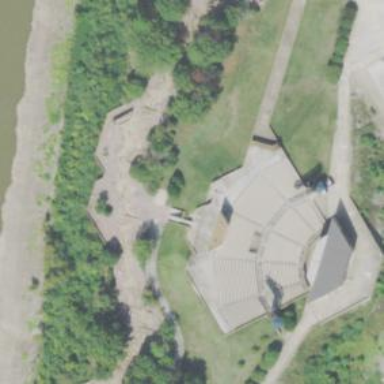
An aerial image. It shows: Theatre.